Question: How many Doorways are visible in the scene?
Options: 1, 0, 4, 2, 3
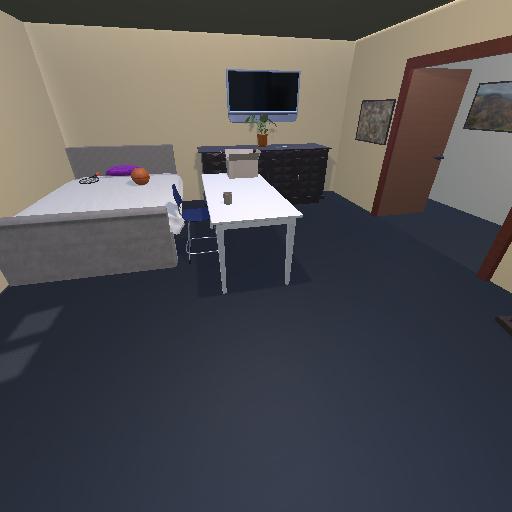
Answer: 1